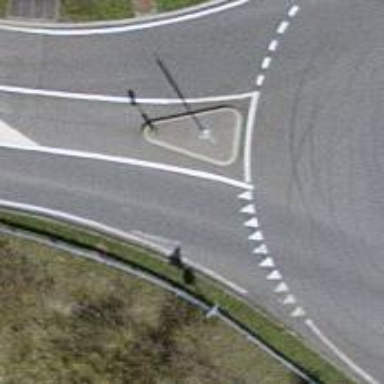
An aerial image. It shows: Secondary road with asphalt surface.